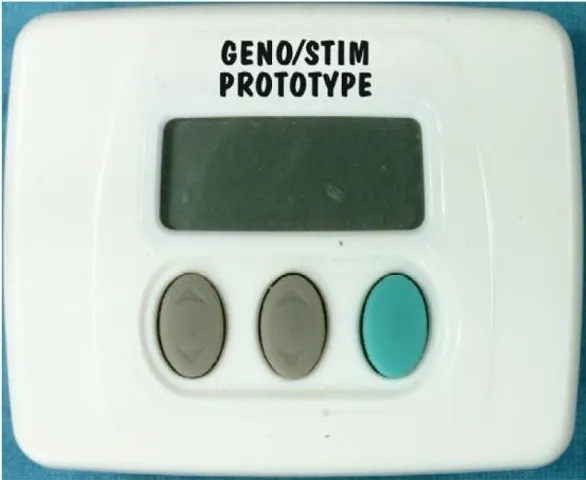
Description of NEAT Device and treatment protocol.
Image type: pathology (giemsa)